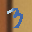
Label: 3